Field crop: tomato
Growth stage: 2
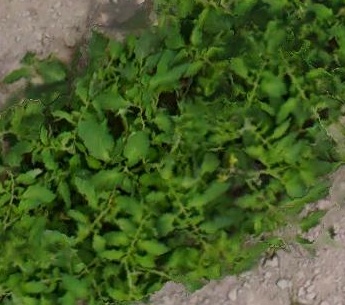
Species: tomato